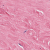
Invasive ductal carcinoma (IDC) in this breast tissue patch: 0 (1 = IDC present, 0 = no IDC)